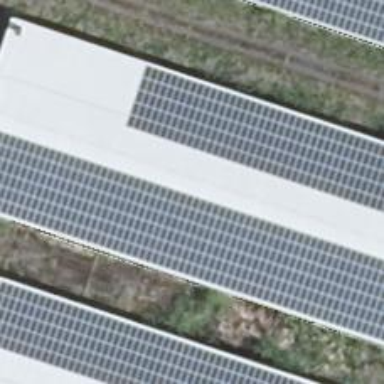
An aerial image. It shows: Solar photovoltaic panel generator producing electricity as small installation.